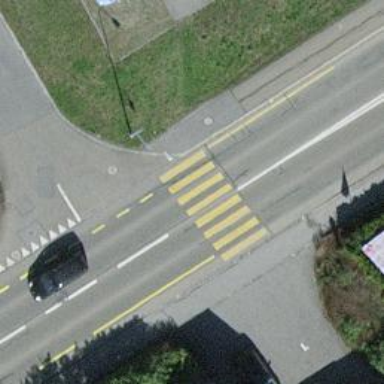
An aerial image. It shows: Marked crossing with zebra stripes on the road.